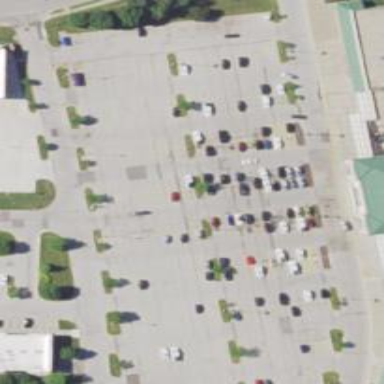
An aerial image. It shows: Paved parking area.